Question: I am trying to create a datatable from an xml file, using the dataset readxml method. however i am struggling to define the schema correctly to properly interpret this file.
i think the problem lies with the nesting and the fact that the ColumnUid (which ideally should be the column name) is a value rather than an element.
the datatable it returns at the moment has this structure:[
and i hope to make it return like this: <URL>
is this possible by defining the correct schema to pass to readxml... or even at all?
I could potentially transpose the datatable after the initial readxml, using eaither linq or a loop but would prefer to avoid this
the xml is as follows (shortened example):
'''
<?xml version="1.0" encoding="utf-16"?>
<DataTable Uid="dtDocRows">
<Rows>
<Row>
<Cells>
<Cell>
<ColumnUid>DocEntry</ColumnUid>
<Value>121496</Value>
</Cell>
<Cell>
<ColumnUid>DocNum</ColumnUid>
<Value>264803</Value>
</Cell>
<Cell>
<ColumnUid>LineNum</ColumnUid>
<Value>0</Value>
</Cell>
<Cell>
<ColumnUid>ItemCode</ColumnUid>
<Value>BENIGRAMST55060075L</Value>
</Cell>
<Cell>
<ColumnUid>Quantity</ColumnUid>
<Value>1.000000</Value>
</Cell>
</Cells>
</Row>
<Row>
<Cells>
<Cell>
<ColumnUid>DocEntry</ColumnUid>
<Value>121658</Value>
</Cell>
<Cell>
<ColumnUid>DocNum</ColumnUid>
<Value>264965</Value>
</Cell>
<Cell>
<ColumnUid>LineNum</ColumnUid>
<Value>0</Value>
</Cell>
<Cell>
<ColumnUid>ItemCode</ColumnUid>
<Value>PYCCHANT202575L</Value>
</Cell>
<Cell>
<ColumnUid>Quantity</ColumnUid>
<Value>1.000000</Value>
</Cell>
</Cells>
</Row>
'''
and the c# function to return the datatable is this:
'''
private DataTable getDotNetDataTable()
{
DataSet ds = new DataSet();
XDocument xdoc = XDocument.Parse(dtDocRows.SerializeAsXML(SAPbouiCOM.BoDataTableXmlSelect.dxs_DataOnly));
xdoc.Save(@"C:\1\xml\test.xml");
ds.ReadXml(@"C:\1\xml\test.xml");
return ds.Tables.Item(4);
return dt;
}
'''
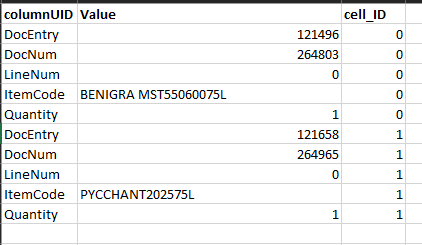
Answer: Use XML Line :
'''
using System;
using System.Collections.Generic;
using System.Linq;
using System.Text;
using System.Xml;
using System.Xml.Linq;
using System.Data;
using System.IO;
namespace ConsoleApplication23
{
class Program
{
const string FILENAME = @"c: emp est.xml";
static void Main(string[] args)
{
//remove utc-16
StreamReader reader = new StreamReader(FILENAME);
reader.ReadLine();
XDocument doc = XDocument.Load(reader);
string[] columnNames = doc.Descendants("ColumnUid").Select(x => (string)x).Distinct().ToArray();
DataTable dt = new DataTable();
foreach (string columnName in columnNames)
{
dt.Columns.Add(columnName, typeof(string));
}
foreach (XElement xRow in doc.Descendants("Row"))
{
DataRow dtRow = dt.Rows.Add();
foreach(XElement cell in xRow.Descendants("Cell"))
{
string colName = (string)cell.Element("ColumnUid");
string value = (string)cell.Element("Value");
dtRow[colName] = value;
}
}
}
}
}
'''